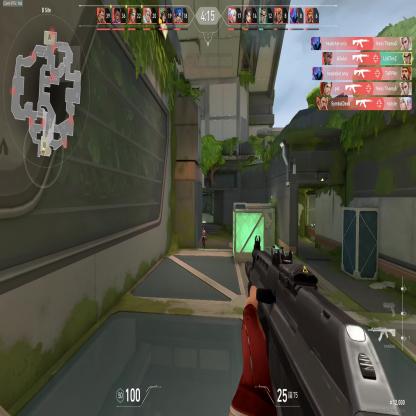
Label: enemy